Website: slack
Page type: payment
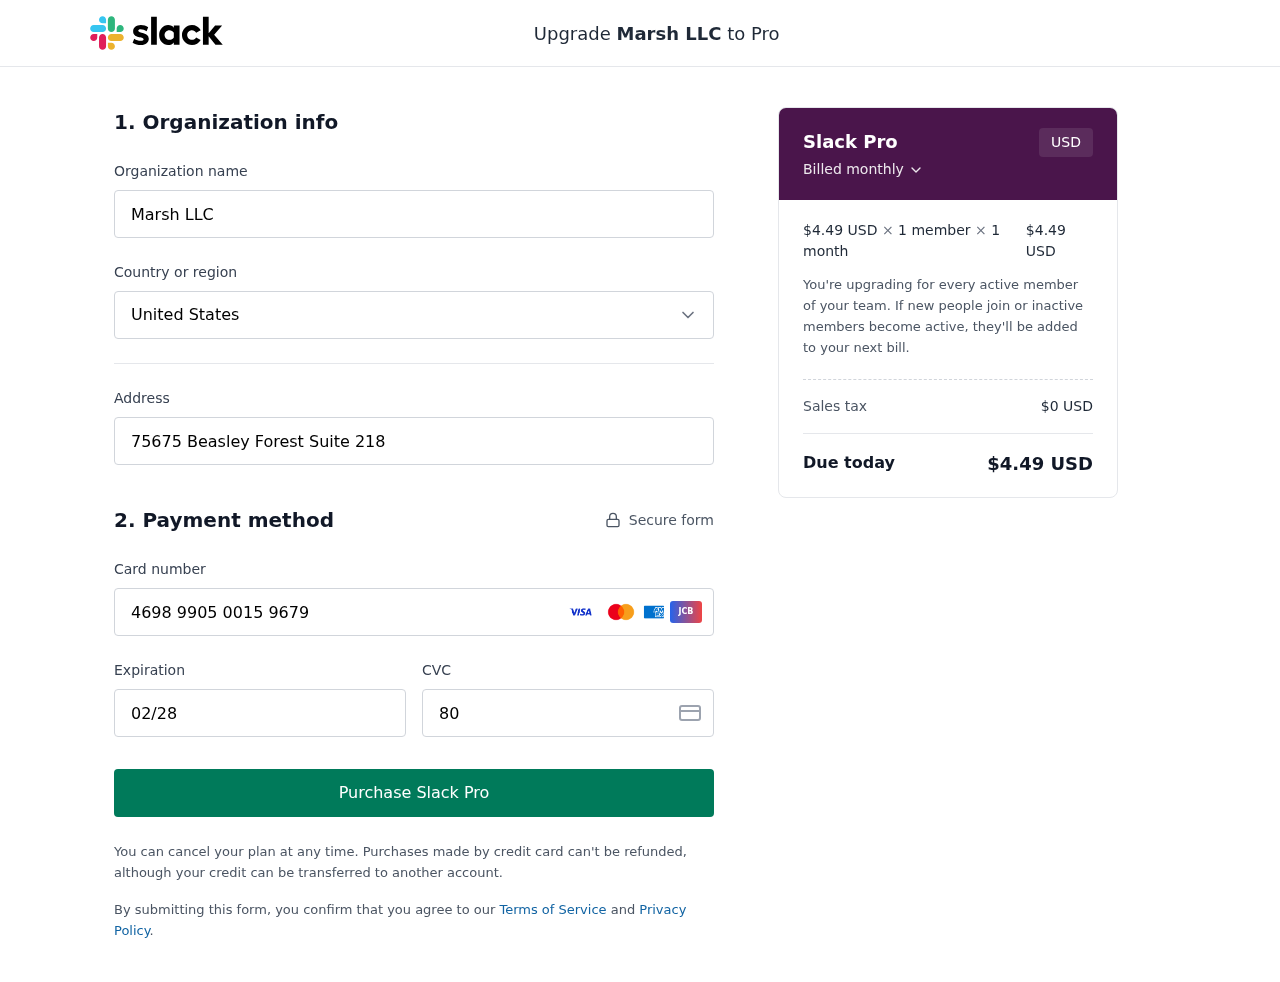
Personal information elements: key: PII_CARD_CVV
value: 808
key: PII_CARD_EXPIRY
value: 02/28
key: PII_CARD_NUMBER
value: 4698 9905 0015 9679
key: PII_COMPANY
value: Marsh LLC
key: PII_COUNTRY
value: United States
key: PII_STREET
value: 75675 Beasley Forest Suite 218
Product elements: key: PRODUCT1_PRICE
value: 4.49
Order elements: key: ORDER_SUBTOTAL
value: $4.49 USD
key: ORDER_TAX
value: $0 USD
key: ORDER_TOTAL
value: $4.49 USD